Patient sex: M
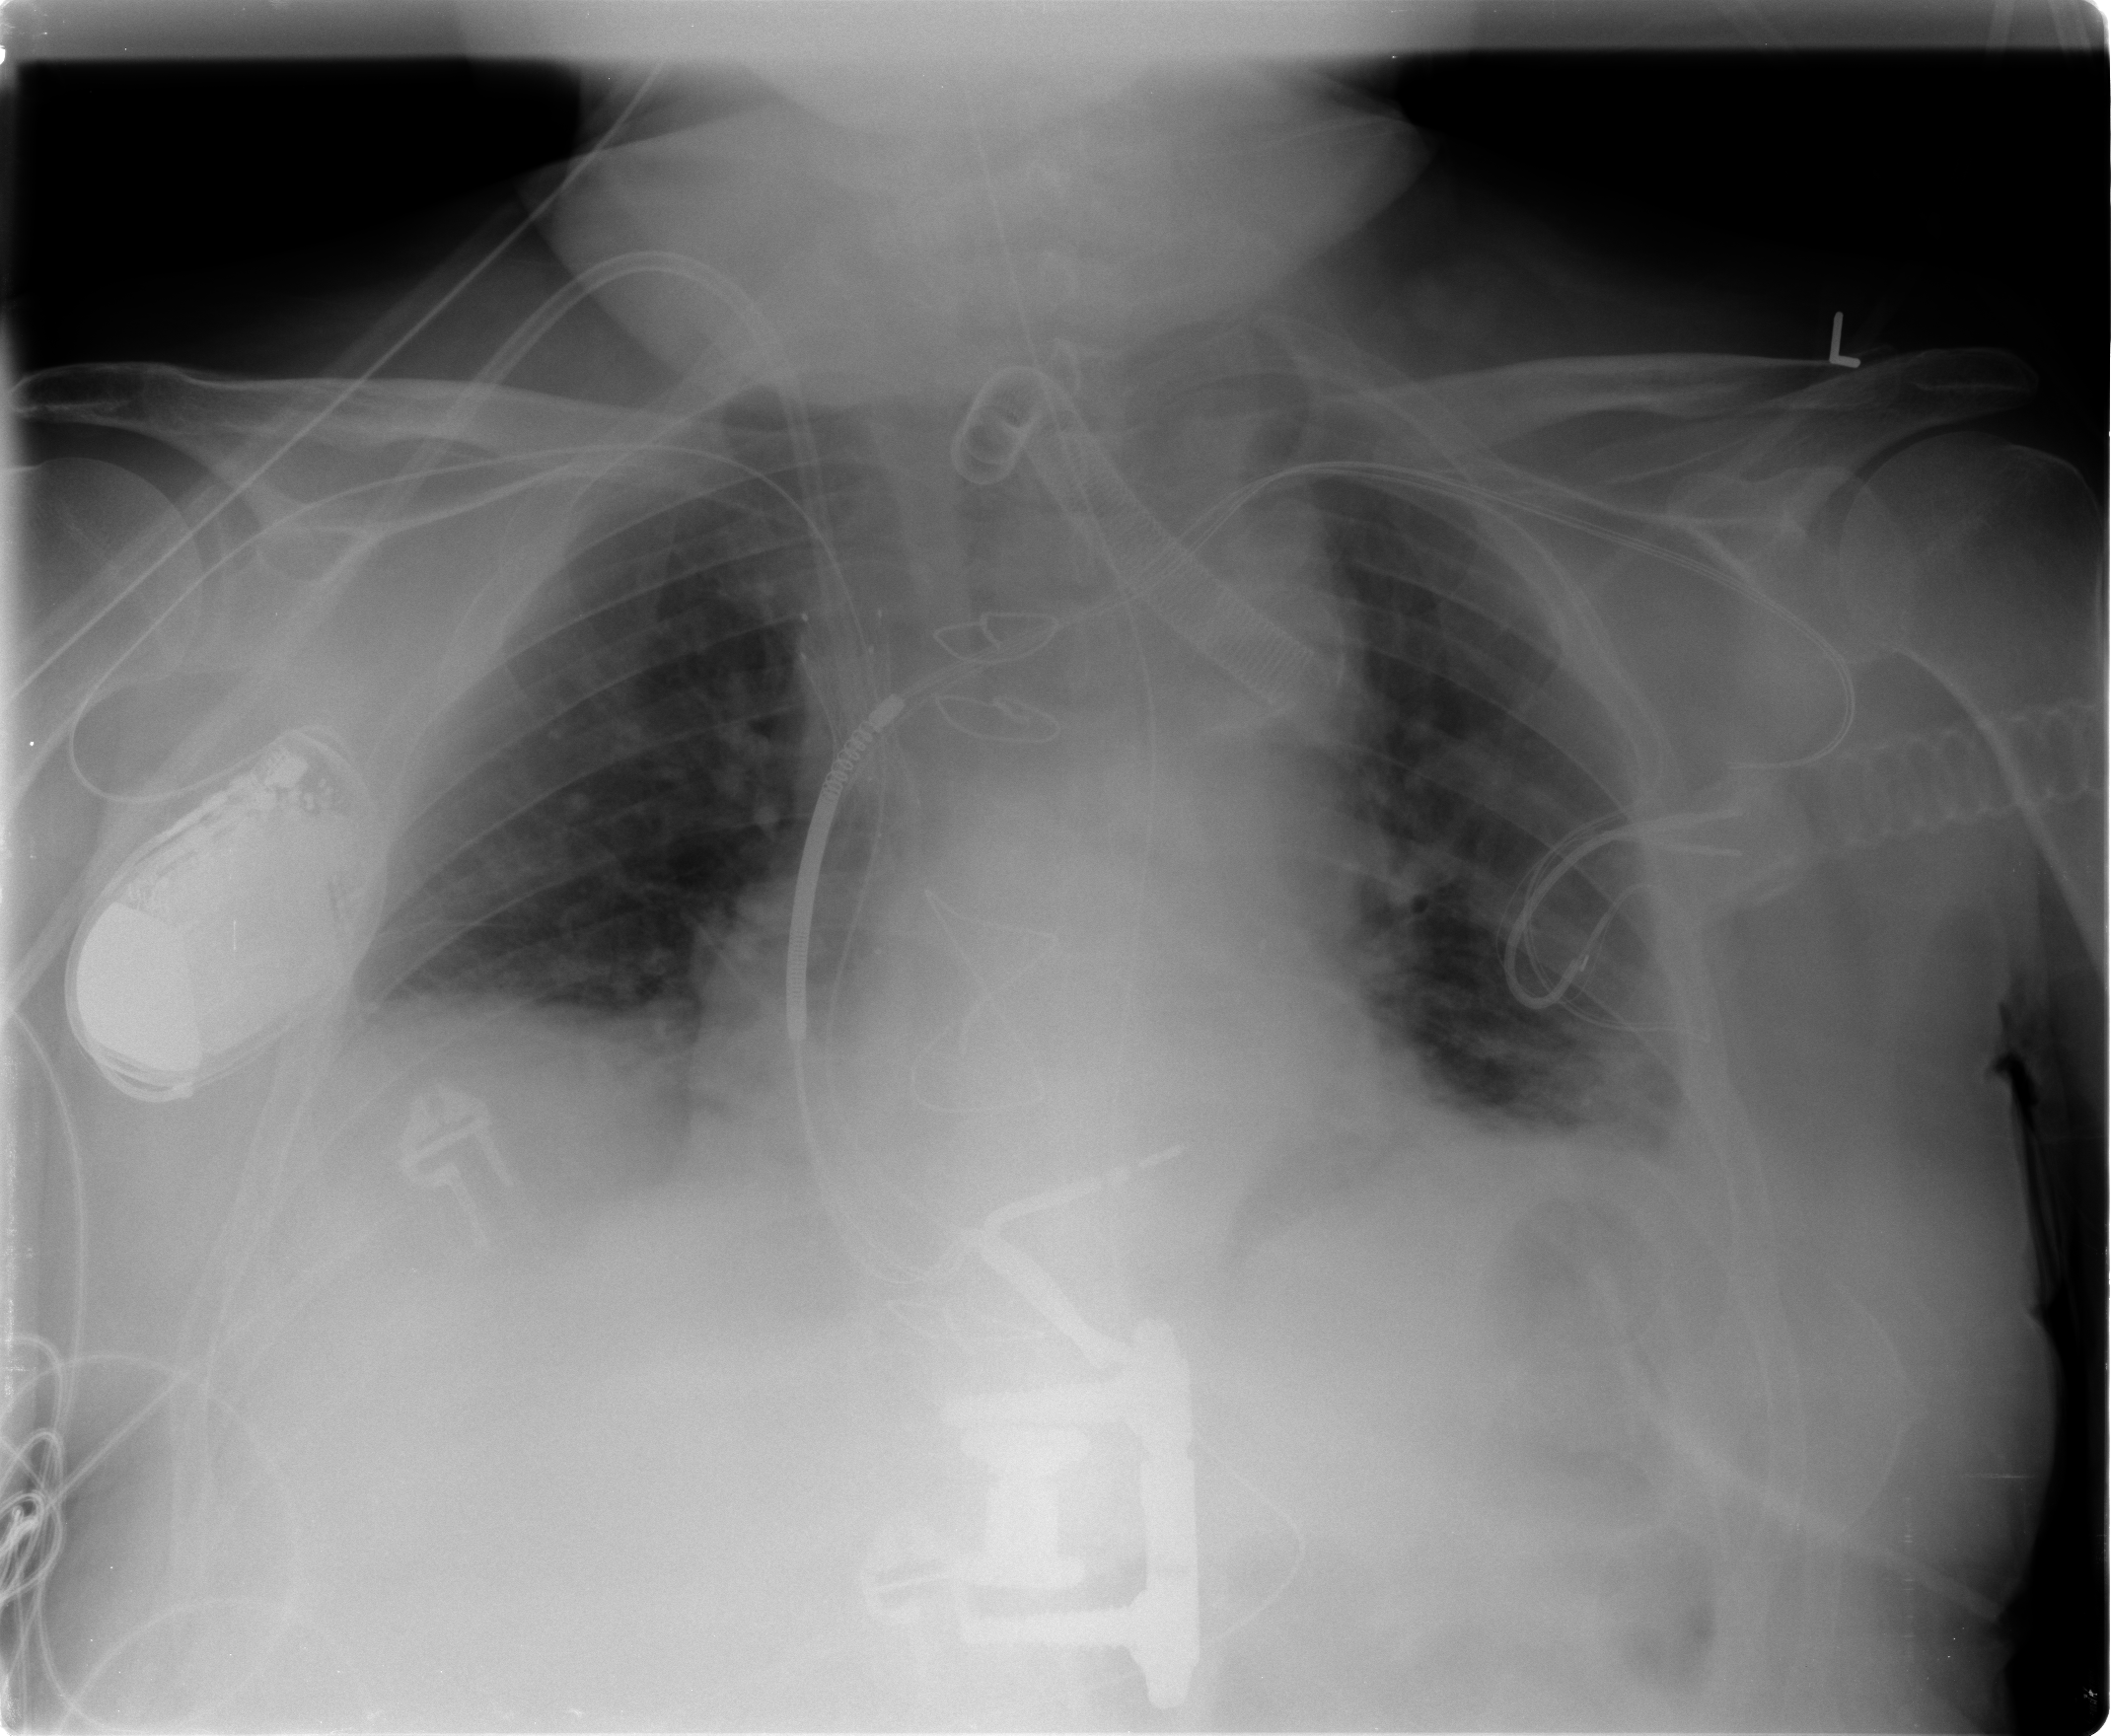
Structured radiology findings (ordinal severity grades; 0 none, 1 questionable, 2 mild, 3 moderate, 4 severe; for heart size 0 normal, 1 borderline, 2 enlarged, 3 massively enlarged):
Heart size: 1
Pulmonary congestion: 2
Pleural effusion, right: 1
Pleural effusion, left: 1
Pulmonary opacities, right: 0
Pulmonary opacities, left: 2
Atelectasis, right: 2
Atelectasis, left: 2